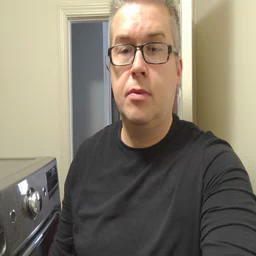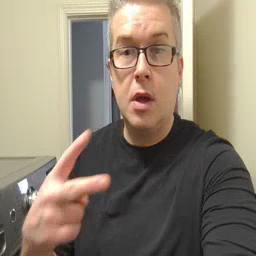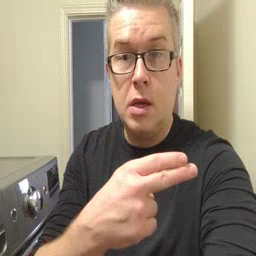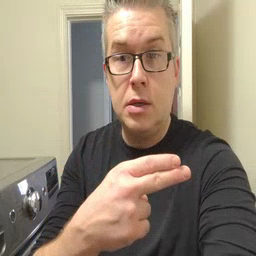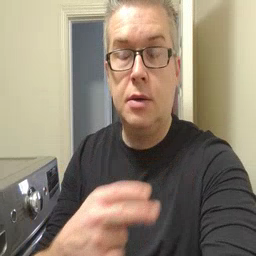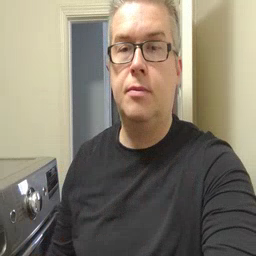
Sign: cut